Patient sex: M
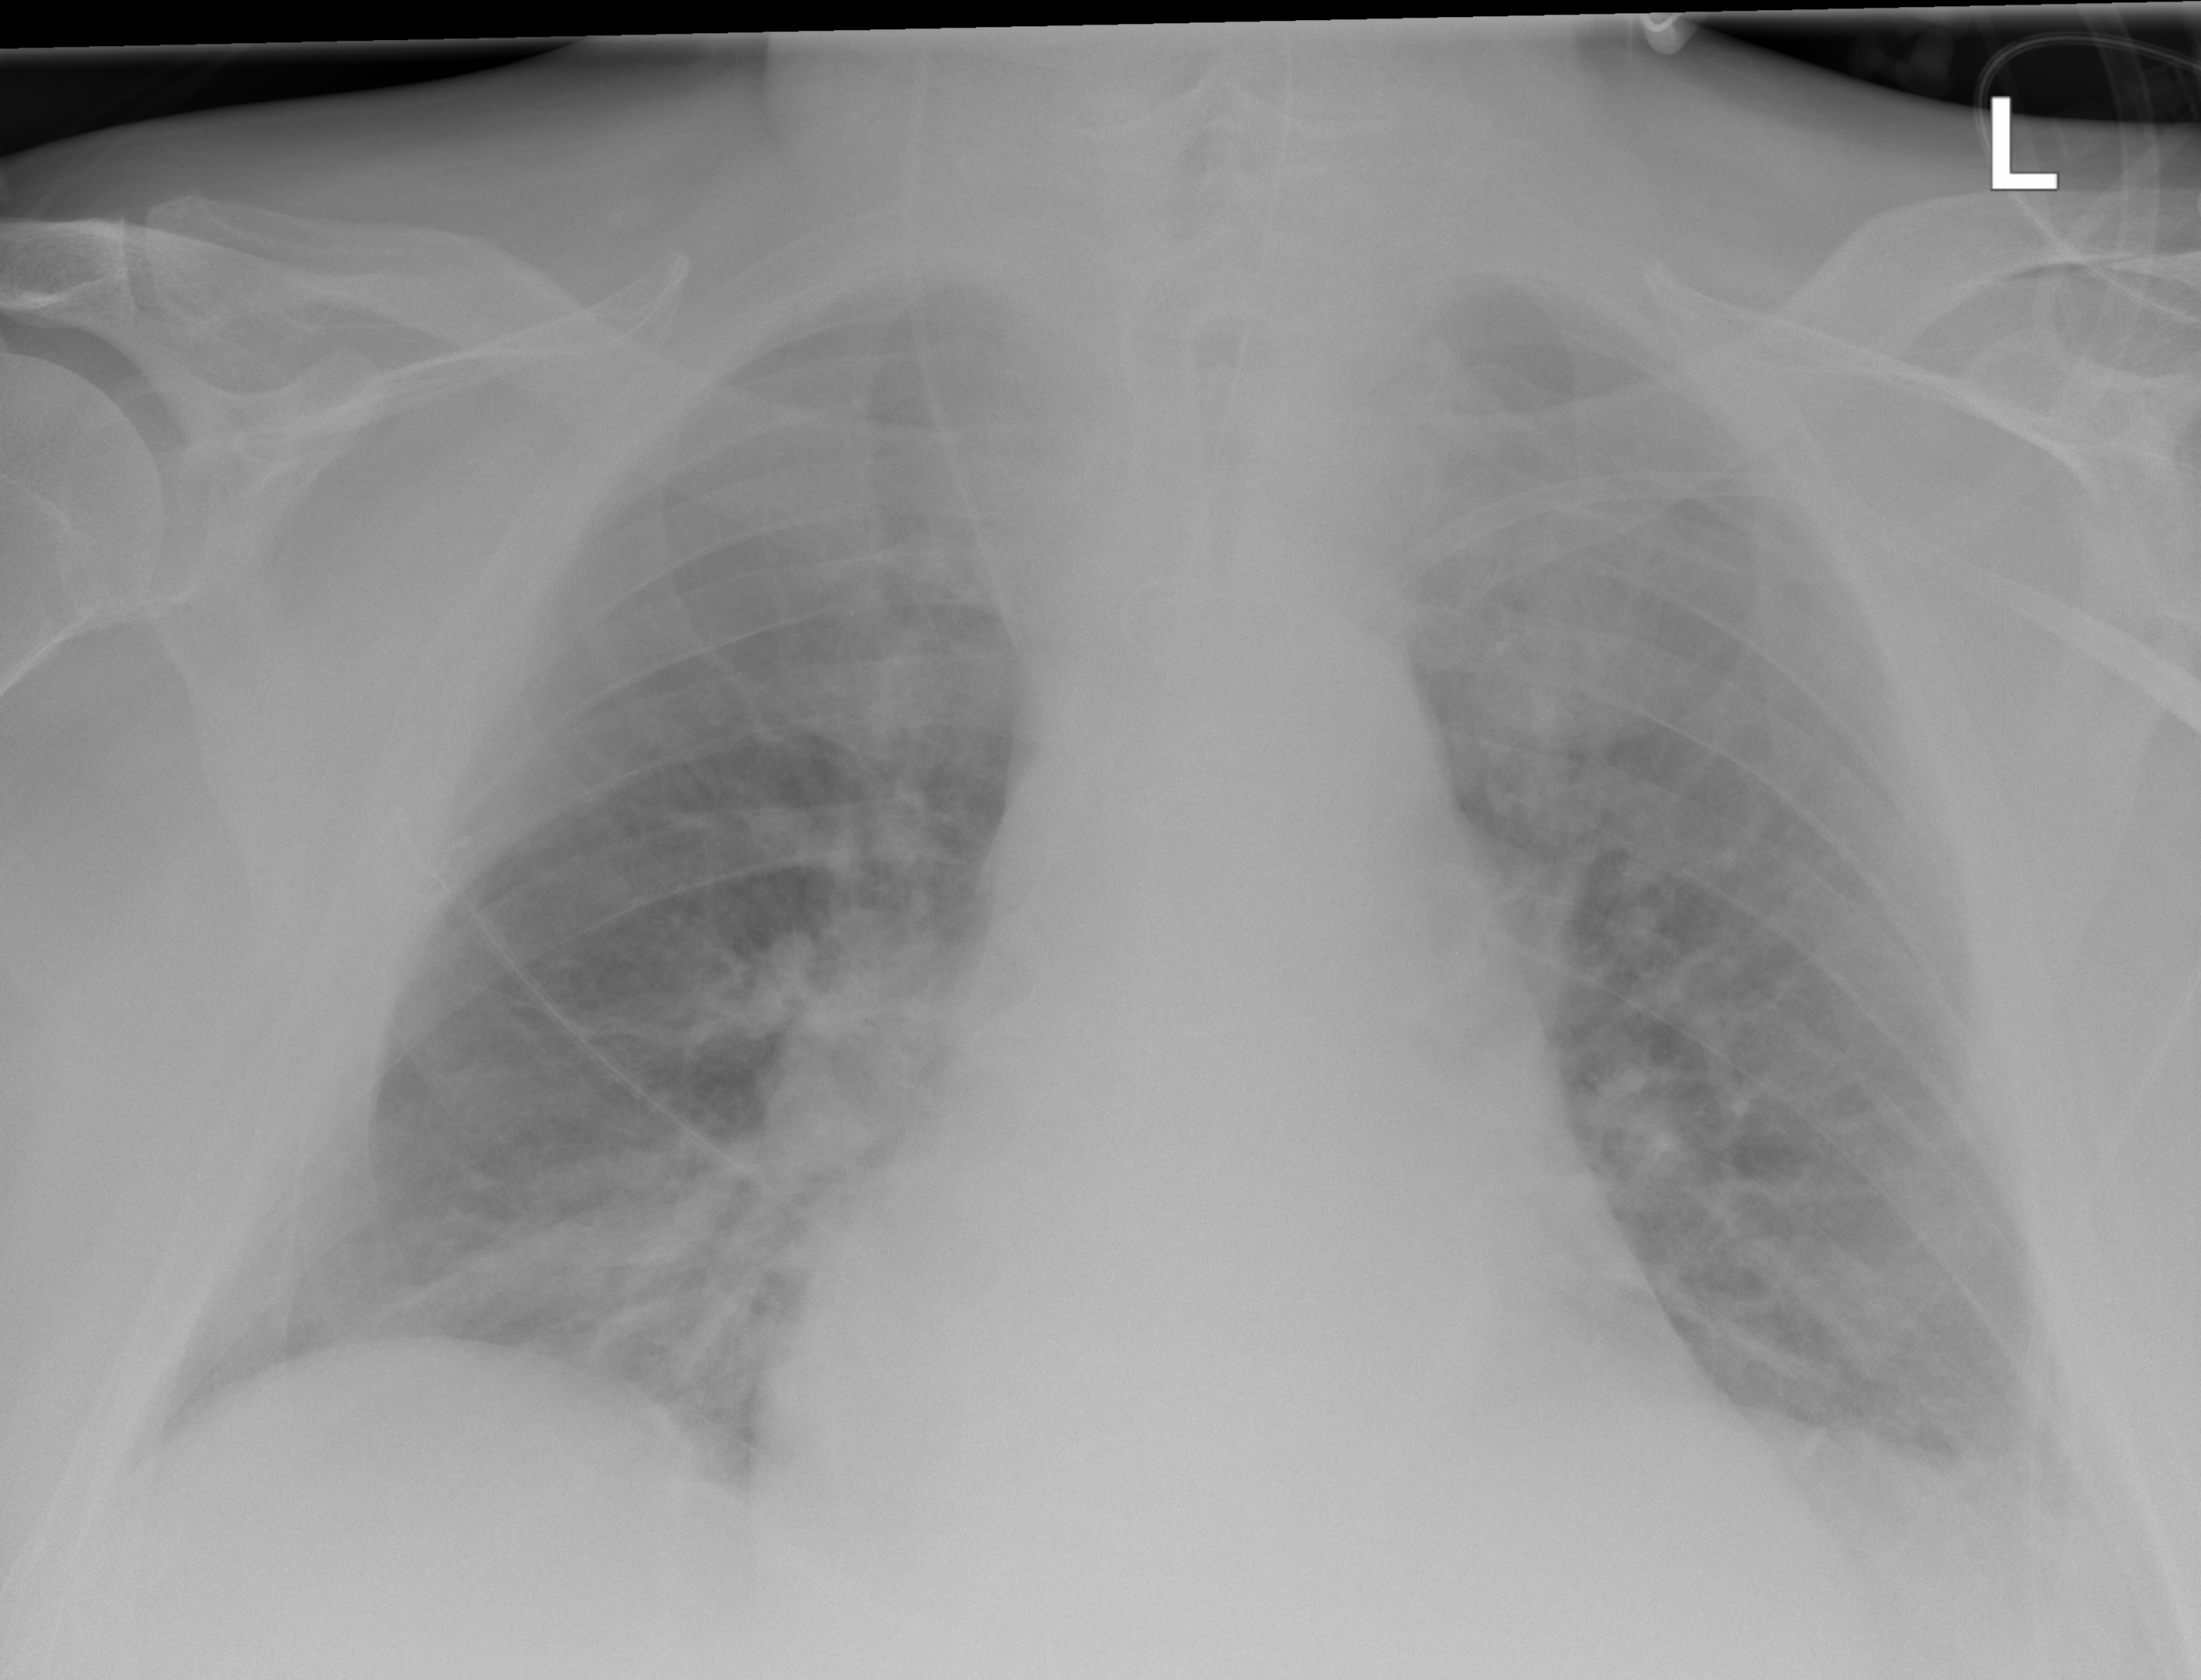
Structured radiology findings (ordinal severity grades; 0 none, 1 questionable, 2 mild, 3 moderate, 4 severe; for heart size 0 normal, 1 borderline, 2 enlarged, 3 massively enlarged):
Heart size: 3
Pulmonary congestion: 2
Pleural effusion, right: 0
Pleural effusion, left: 2
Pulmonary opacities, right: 2
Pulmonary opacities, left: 0
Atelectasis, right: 0
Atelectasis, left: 0